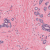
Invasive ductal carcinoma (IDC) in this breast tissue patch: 0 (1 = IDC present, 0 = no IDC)